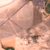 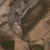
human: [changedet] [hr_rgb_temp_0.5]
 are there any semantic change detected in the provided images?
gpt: New constructions are present in the area.